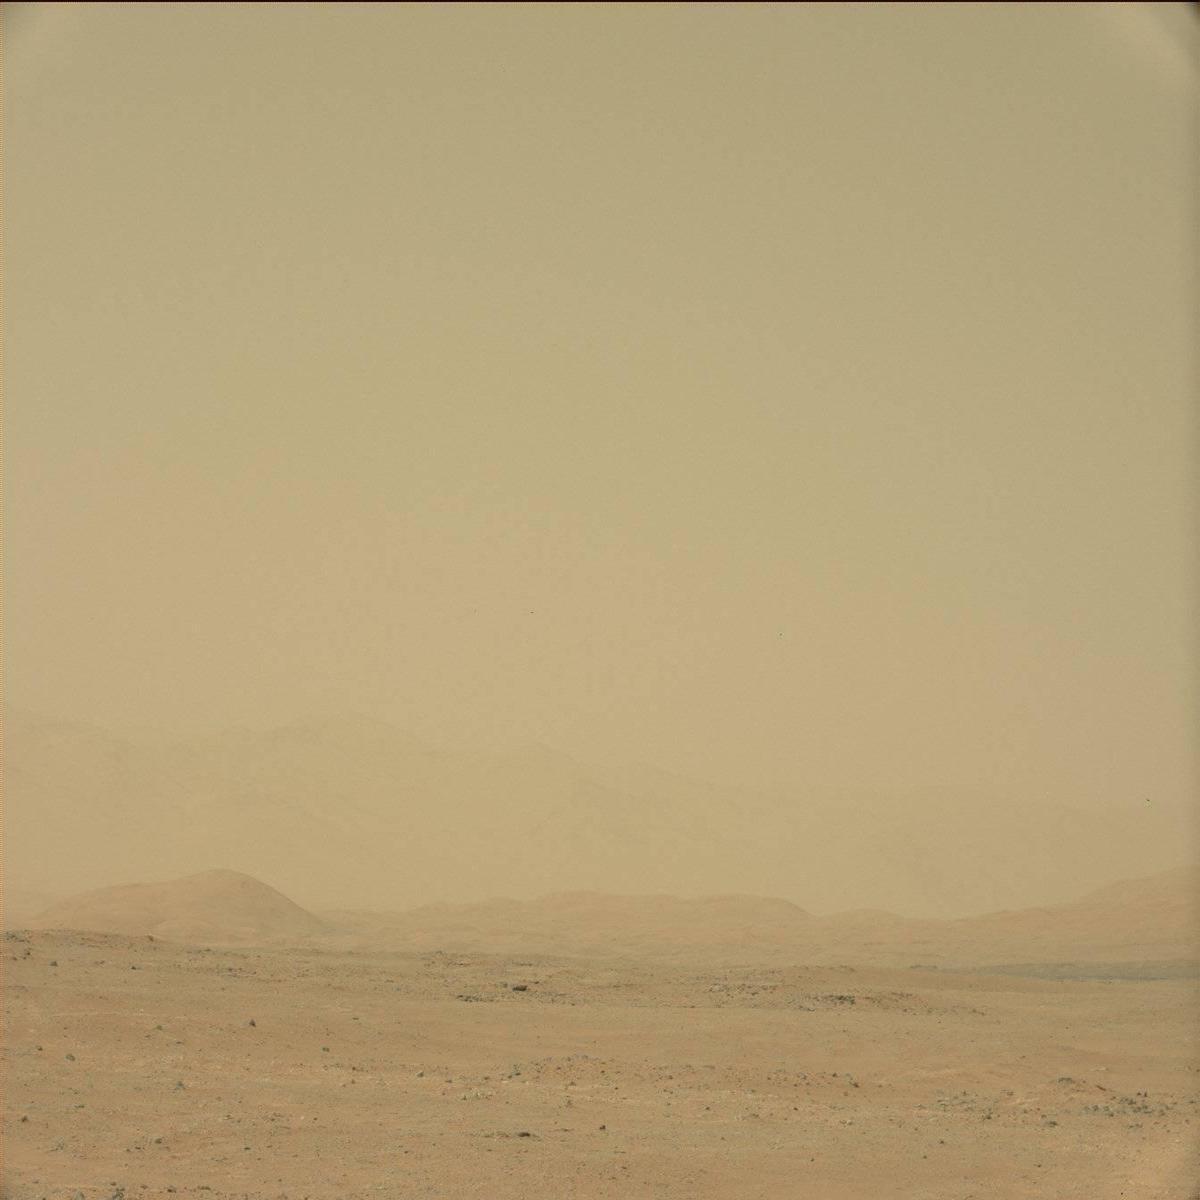
Terrain classes present: Ridge, Sand / Soil, Sky